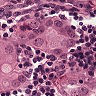
Metastatic tissue present: yes